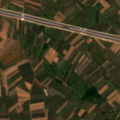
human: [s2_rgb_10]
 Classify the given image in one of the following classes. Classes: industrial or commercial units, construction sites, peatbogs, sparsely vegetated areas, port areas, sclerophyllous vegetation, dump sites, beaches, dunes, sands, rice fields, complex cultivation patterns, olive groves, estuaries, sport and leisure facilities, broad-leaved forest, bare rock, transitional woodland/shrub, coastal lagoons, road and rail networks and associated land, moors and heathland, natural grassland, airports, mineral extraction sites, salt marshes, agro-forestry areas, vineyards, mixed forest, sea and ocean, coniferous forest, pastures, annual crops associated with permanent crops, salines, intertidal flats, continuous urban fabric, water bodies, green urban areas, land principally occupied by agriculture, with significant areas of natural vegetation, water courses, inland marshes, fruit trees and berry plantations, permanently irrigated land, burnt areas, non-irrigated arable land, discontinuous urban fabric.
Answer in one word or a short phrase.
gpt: non-irrigated arable land, complex cultivation patterns